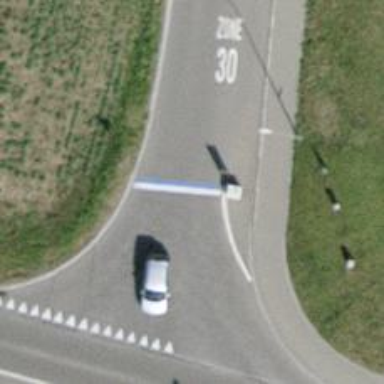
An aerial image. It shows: Traffic calming feature called choker.